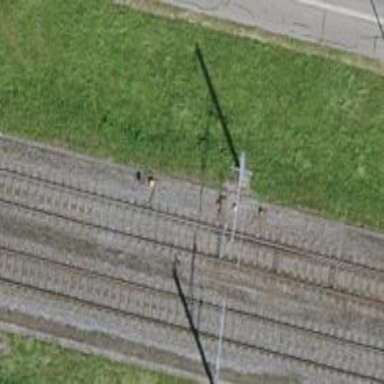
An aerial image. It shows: Railway switch.